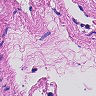
Metastatic tissue present: no